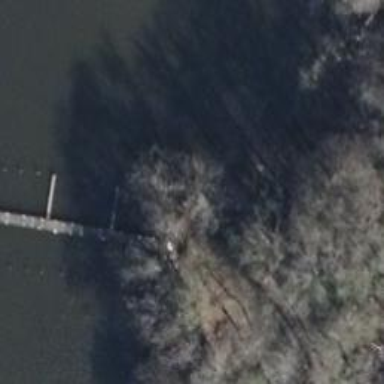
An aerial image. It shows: Man-made pier.